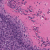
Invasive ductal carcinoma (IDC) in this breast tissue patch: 0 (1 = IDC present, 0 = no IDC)